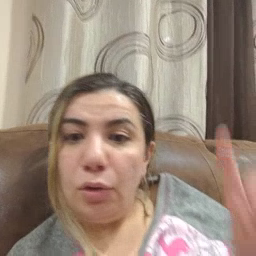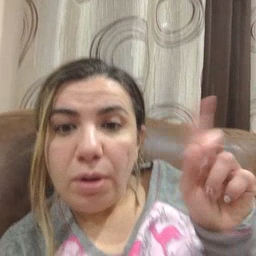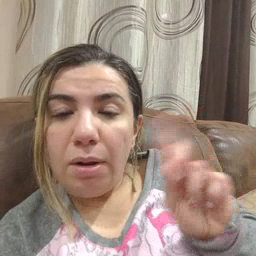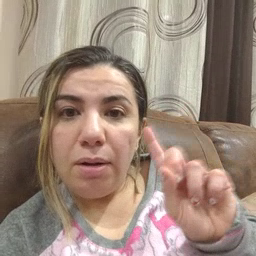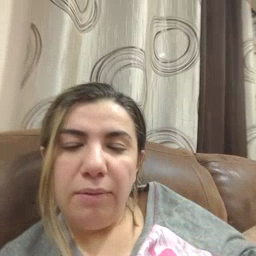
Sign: where